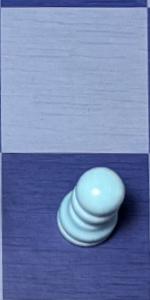
Label: Pawn_White